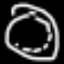
Label: clock